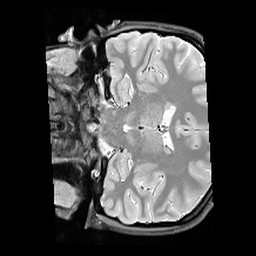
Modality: PDw
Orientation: coronal
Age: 20
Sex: female
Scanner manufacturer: siemens
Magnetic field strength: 3 T
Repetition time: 6.49 s
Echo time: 0.016 s